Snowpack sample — Loveland Pass, Silver Plume, Colorado, USA (12/14/25, 10:50 AM MST)
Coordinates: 39.664, -105.882
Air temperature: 36 °F
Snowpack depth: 67 cm
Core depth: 30 cm
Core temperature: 42.8 °F
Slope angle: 6°, slope face: 326°
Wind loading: low
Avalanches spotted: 0
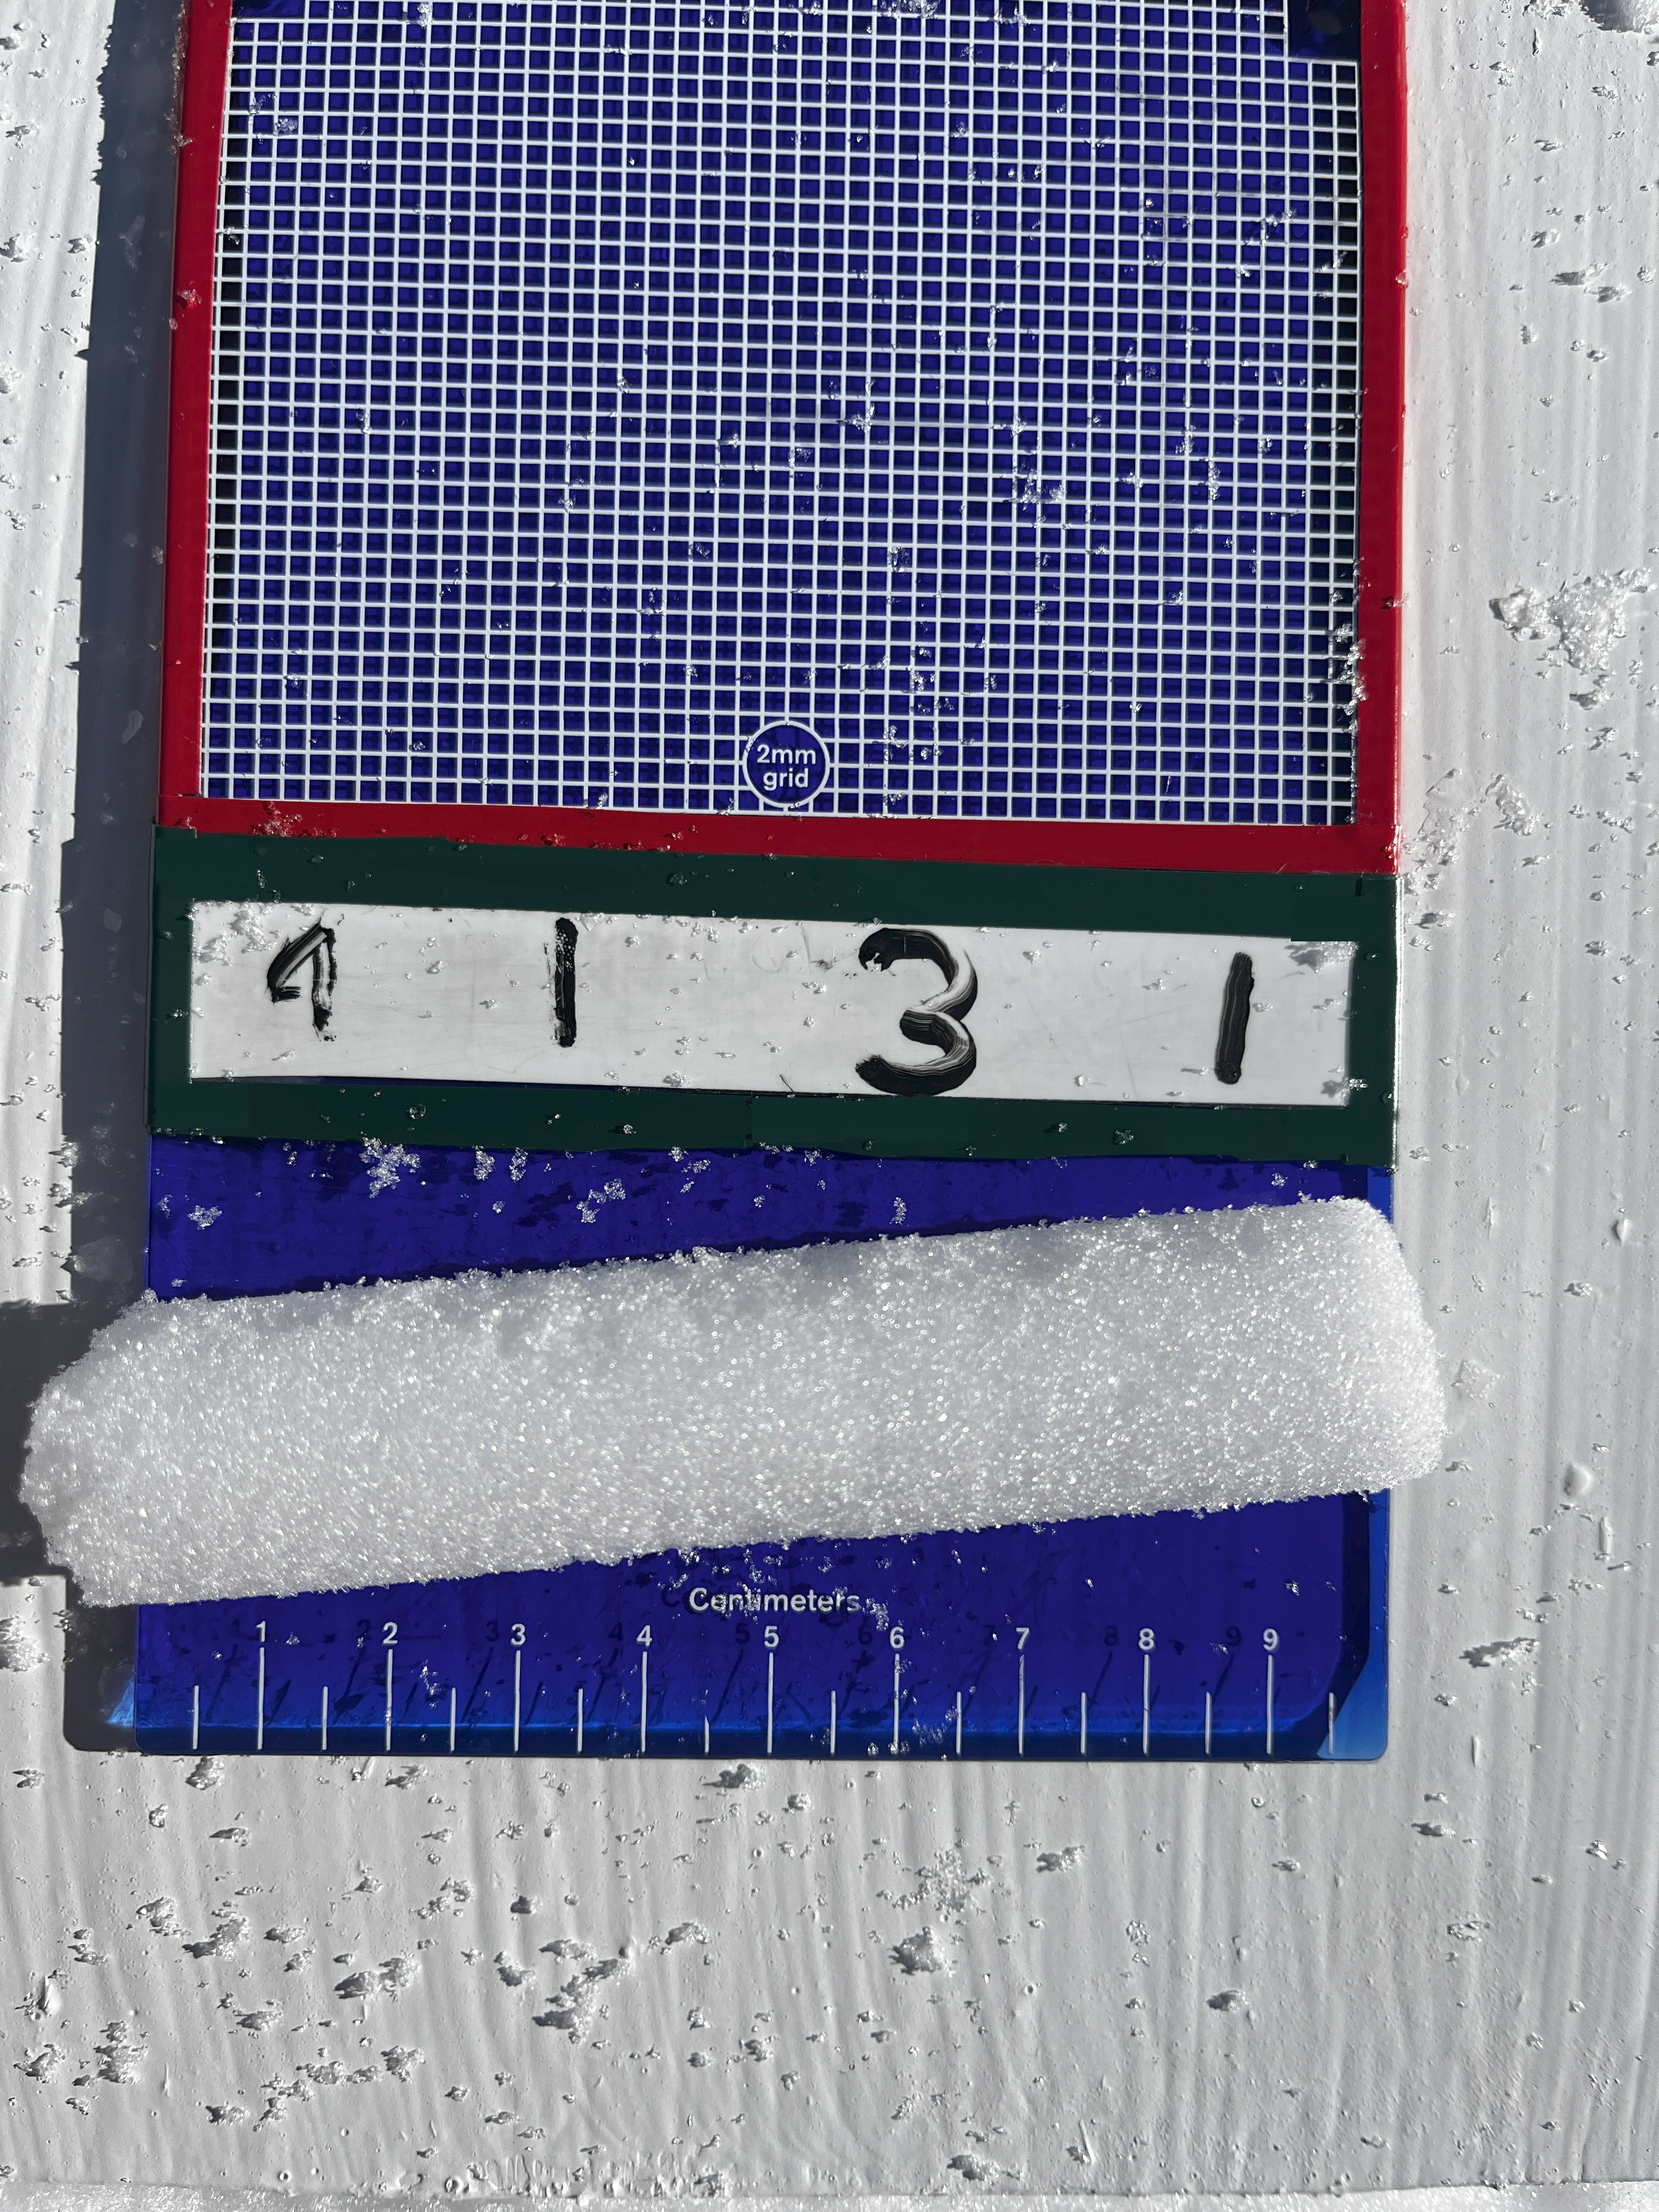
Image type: crystal_card
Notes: No avalanches spotted, very late start to the season with minimal snowpack